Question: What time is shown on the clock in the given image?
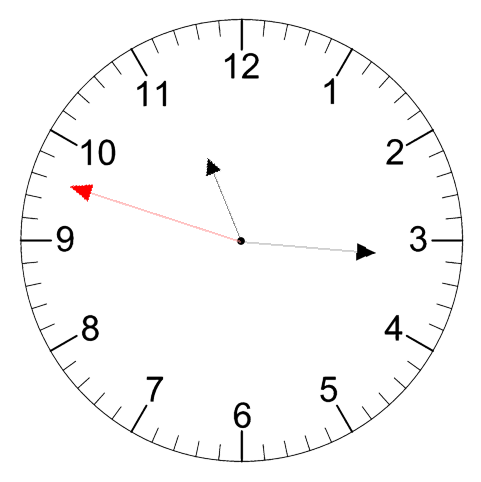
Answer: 11:15:48